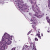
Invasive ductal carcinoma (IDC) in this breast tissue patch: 1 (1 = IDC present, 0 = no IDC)